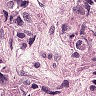
Metastatic tissue present: yes